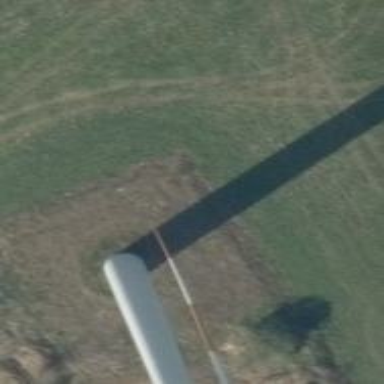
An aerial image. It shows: Wind power generator.